Question: I have developed an application using 'Gate' Developer, which apply paum algorithm and display the results in a new annotation set called "output" having an annotation called "comment".
Then, I imported this application on Gate Embedded.
However, the "output" annotation set generated with Gate Embedded doesn't have any annotation!
This is how I proceeded:
'''
ArrayList<Tweet> listTweets = ...
ArrayList<Document> listDocument = new ArrayList<Document>();
//initialize Gate library
Gate.setGateHome(new File("E_Reputation/"));
Gate.setPluginsHome(new File("E_Reputation/plugins/"));
Gate.setUserConfigFile(new File("config/user-gate.xml"));
Gate.setSiteConfigFile(new File("config/site-gate.xml"));
Gate.init();
//load Gate application
CorpusController applicationGate = (CorpusController) PersistenceManager.loadObjectFromFile(new File("E_Reputation/application.xgapp"));
corpus = Factory.newCorpus("Tweets");corpus = Factory.newCorpus("Tweets");
//populate the corpus
for(i=0;i<listTweets.size();i++) {
//Document doc = Factory.newDocument(listTweets.get(i).getText());
FeatureMap params = Factory.newFeatureMap();
params.put(Document.DOCUMENT_STRING_CONTENT_PARAMETER_NAME,listTweets.get(i).getText());
Document doc = (Document) Factory.createResource("gate.corpora.DocumentImpl", params);
Long start=gate.Utils.start(doc);
Long end = gate.Utils.end(doc);
doc.getAnnotations("Key").add(start, end, " ", Factory.newFeatureMap());
listDocument.add(doc);
corpus.add(listDocument.get(i));
}
//execute Gate application
applicationGate.setCorpus(corpus);
applicationGate.execute();
'''
I then tried to check if the "output" annotation set contains something:
'''
for(Document document:listDocument) {
Set<String> allAnnSet = document.getAnnotationSetNames();
System.out.println(allAnnSet.contains("output")); // return true
AnnotationSet annSet = document.getAnnotations("output");
List<Annotation> listAnn = annSet.inDocumentOrder();
System.out.println(annSet.size()); // return 0
System.out.println(listAnn.size()); // return 0
}
'''
The corpus is the same as the one I used in Gate Developer. In Gate developer, I had "output" annotation set with features but not in Gate Embedded. I want to understand why this is happening.
Below is a screenshot of what I get in Gate Developer.
After applying the PR, an annotation set called "output" having an annotation called "comment" is created.
But in Gate Embedded, I don't have this "comment" annotation.

Thank you in advance,
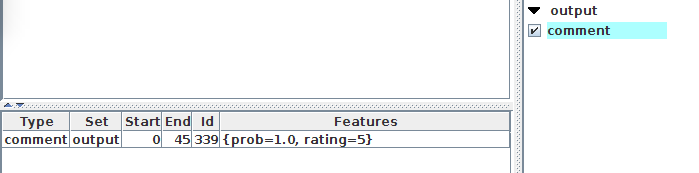
Answer: It sounds to me like you're getting confused between the annotation and the annotation - annotation don't themselves have features. If what you're seeing in the GATE Developer annotation sets tree is

then you don't have an annotation called "output" but rather annotations of "output" in the default annotation set (which has no name). To access these you'd use code like
'''
for(Document document:listDocument) {
AnnotationSet annSet = document.getAnnotations().get("output");
'''